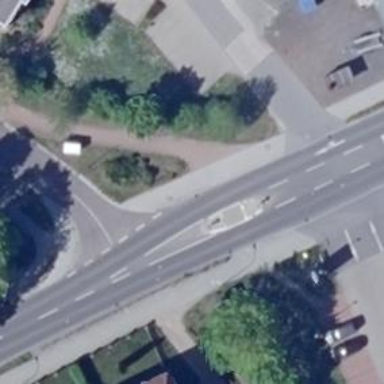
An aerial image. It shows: Unmarked crossing with pedestrian island. The crossing includes traffic calming island.